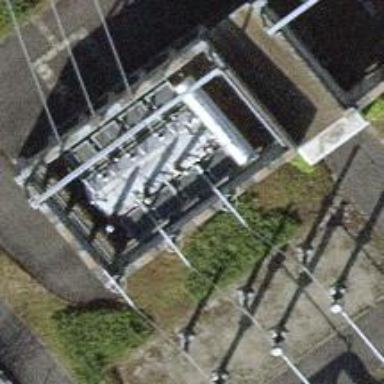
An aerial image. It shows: Transformer.